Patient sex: F
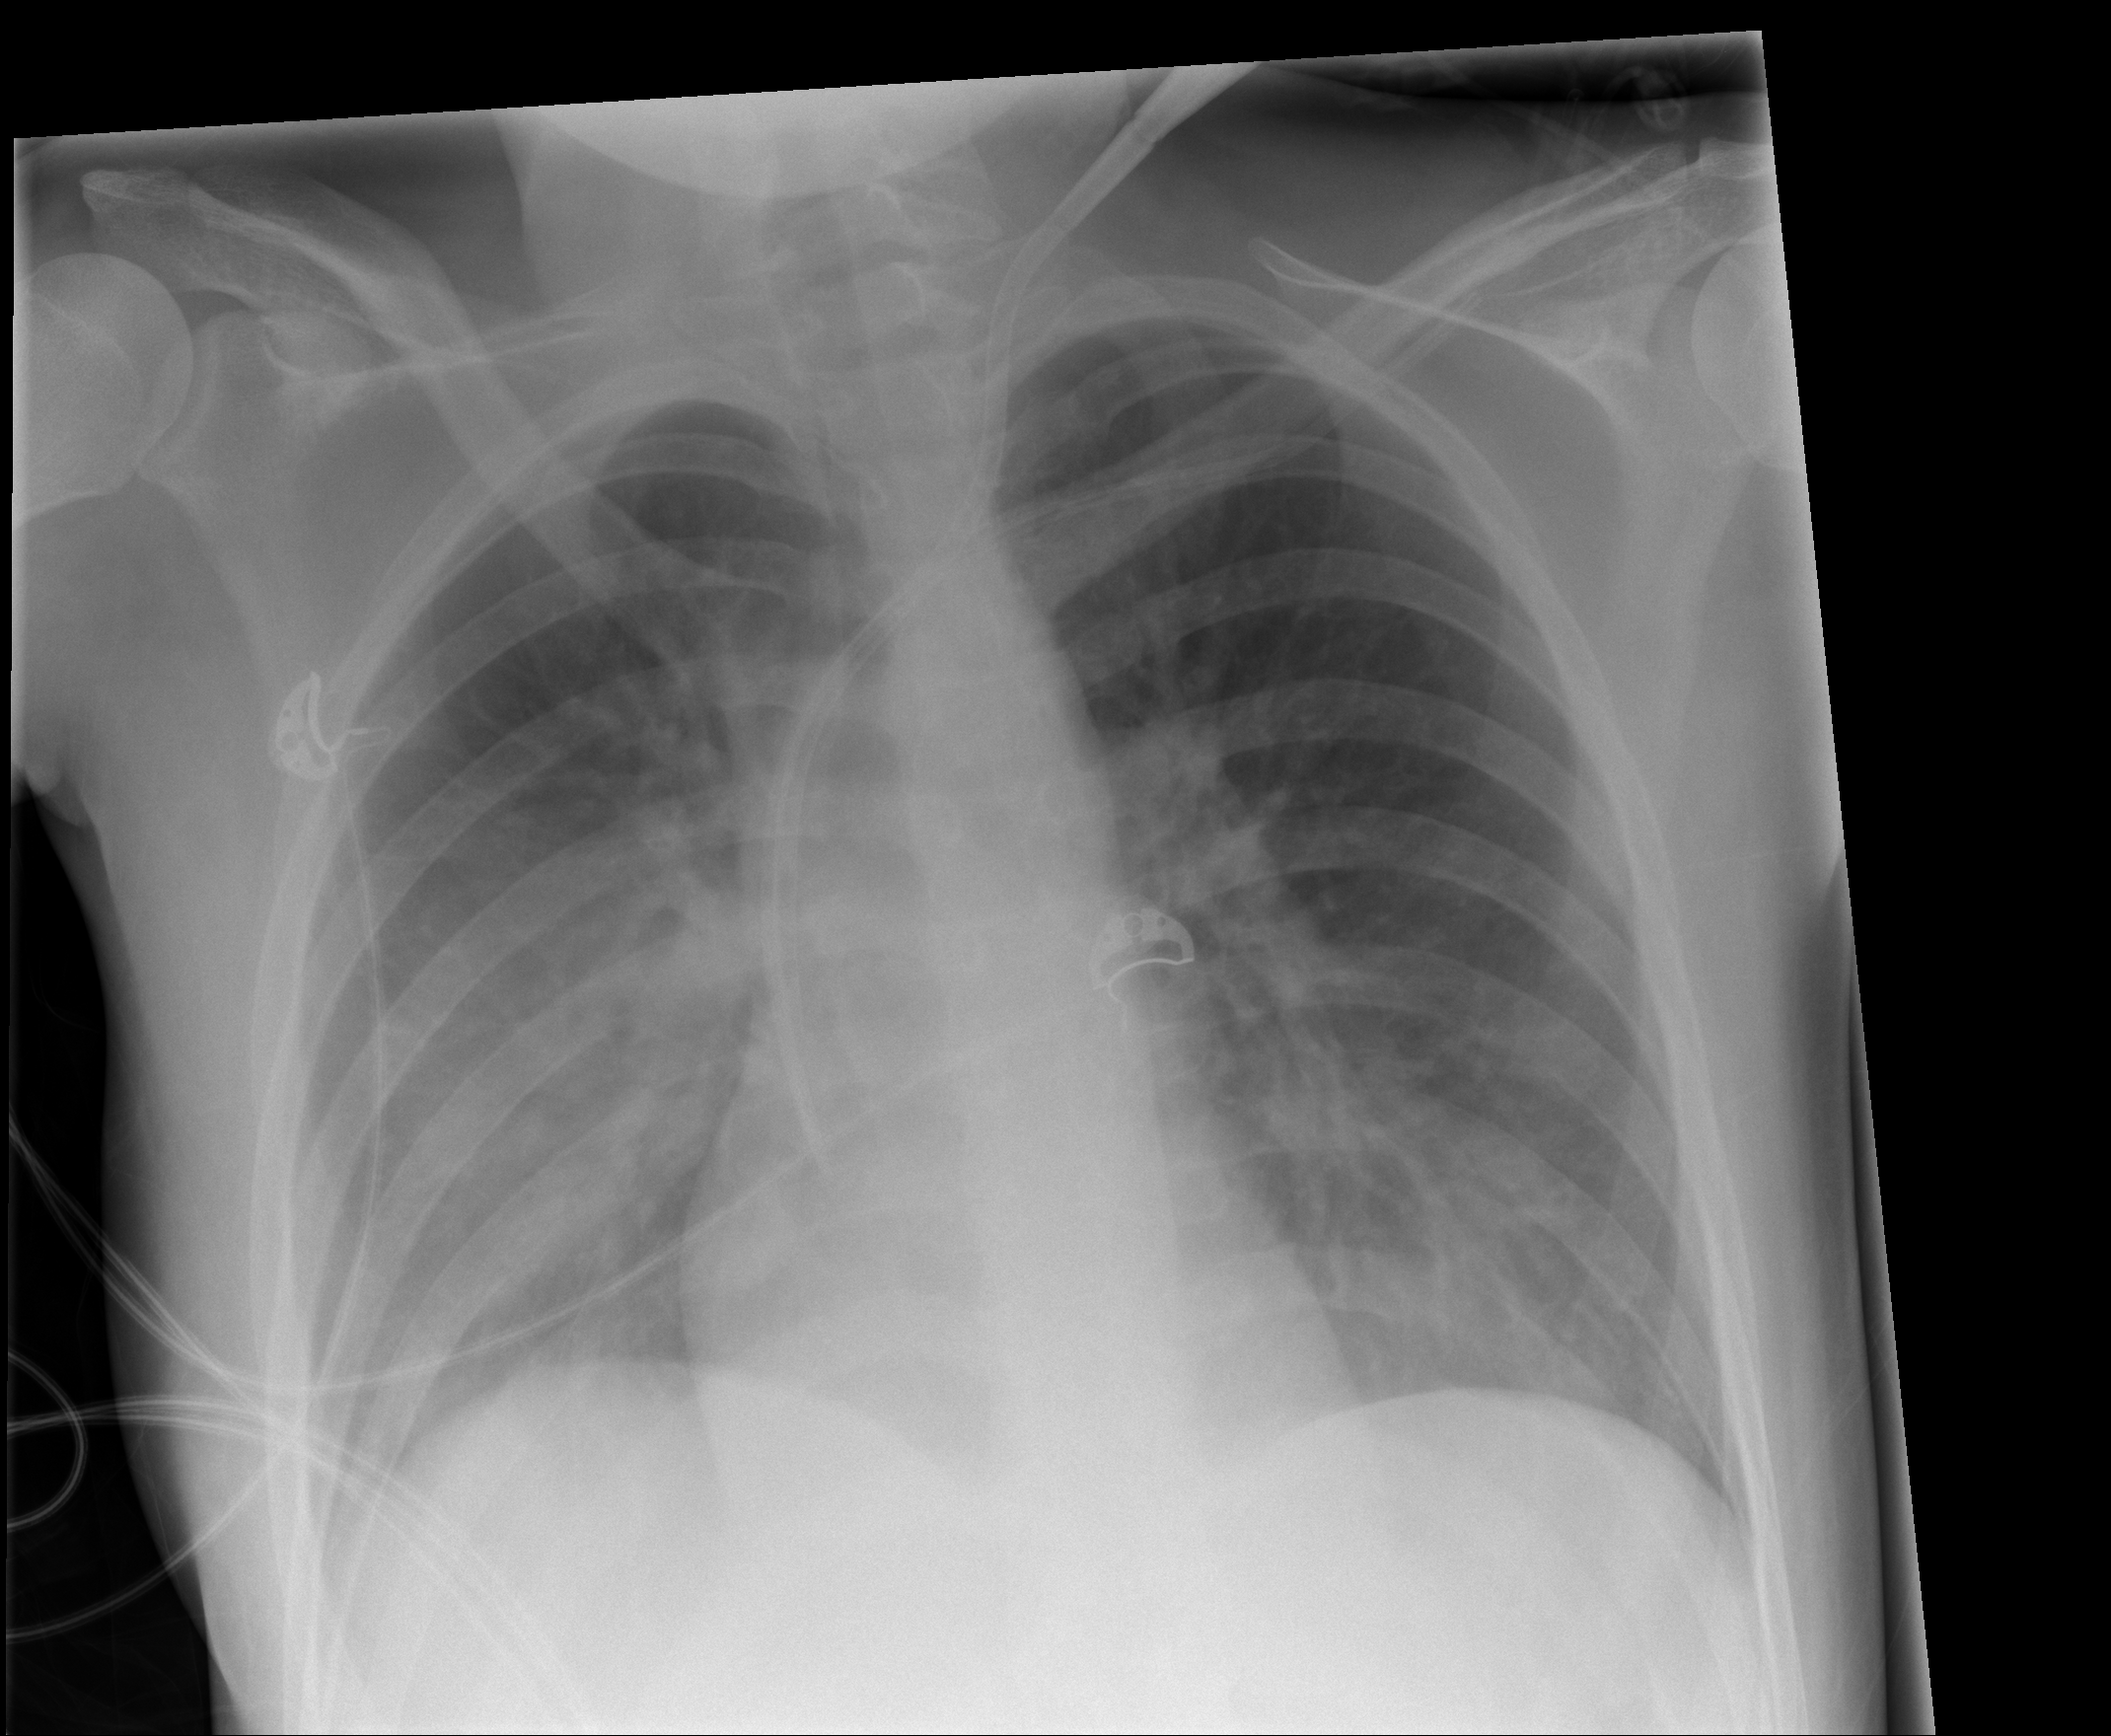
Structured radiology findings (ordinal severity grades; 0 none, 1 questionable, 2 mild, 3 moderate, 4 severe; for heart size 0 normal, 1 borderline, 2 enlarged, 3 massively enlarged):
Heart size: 0
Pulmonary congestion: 0
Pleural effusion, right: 0
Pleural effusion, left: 0
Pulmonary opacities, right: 3
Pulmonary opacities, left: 0
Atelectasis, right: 0
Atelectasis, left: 0